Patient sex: F
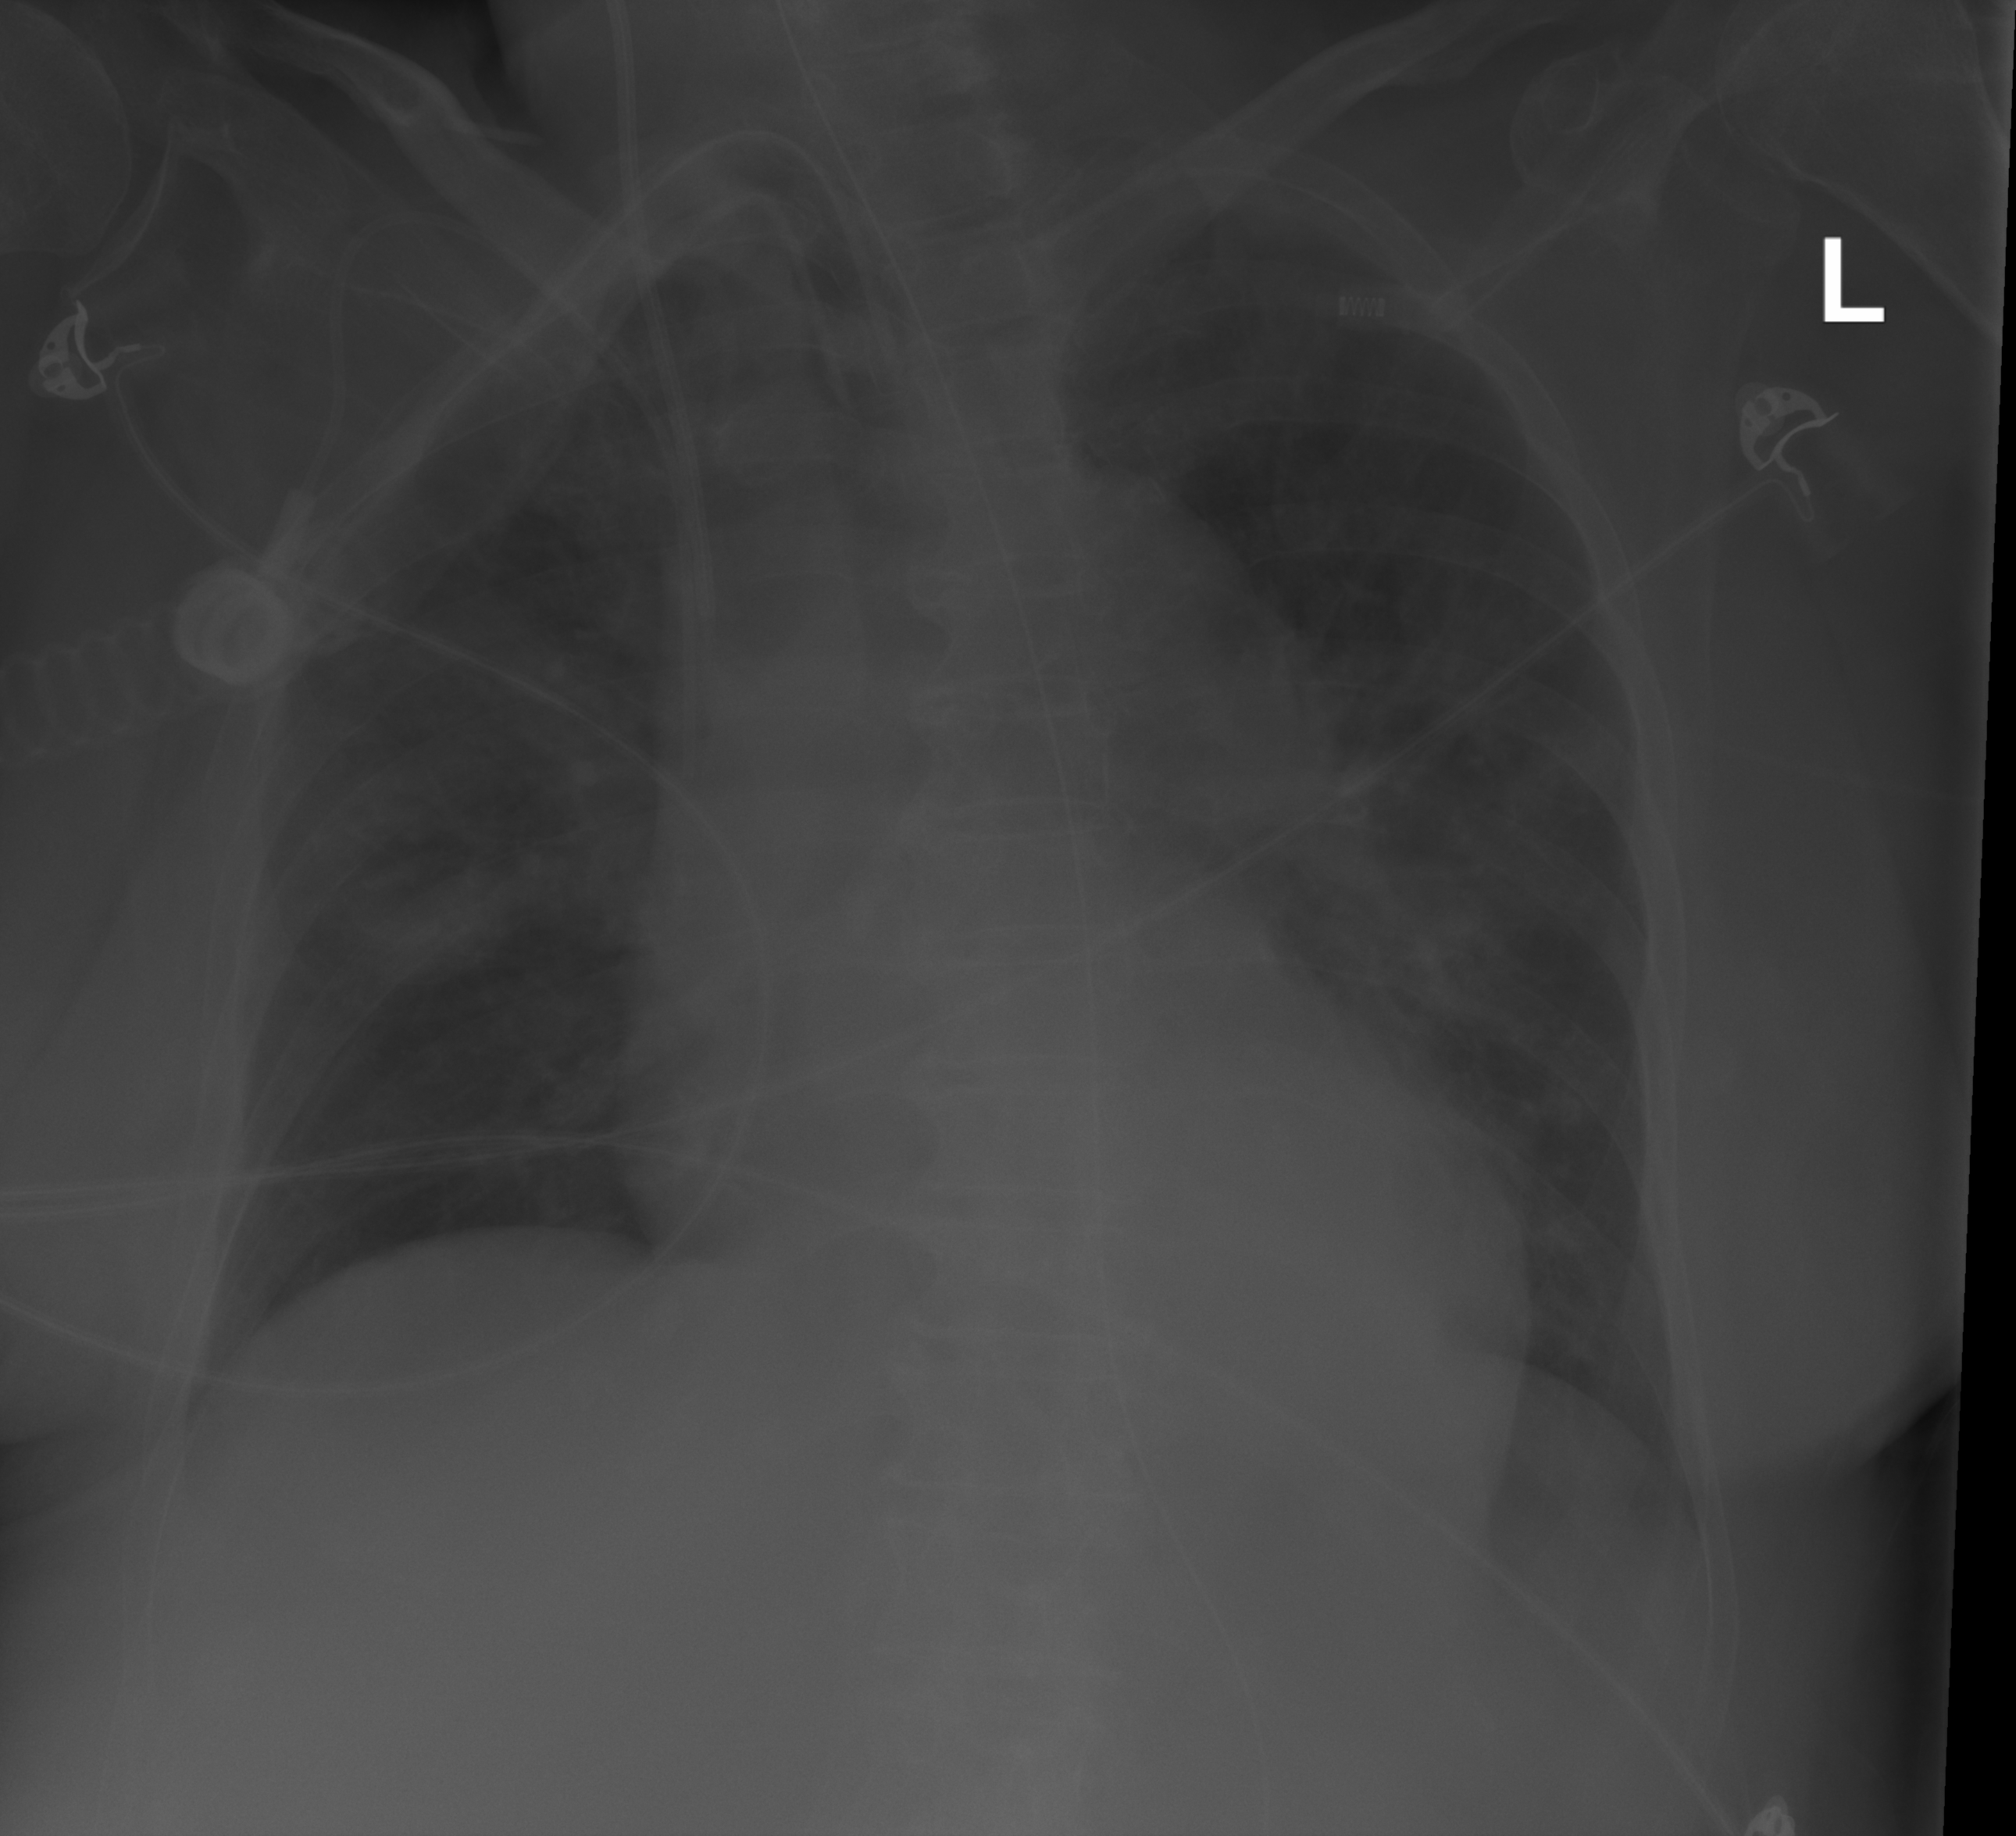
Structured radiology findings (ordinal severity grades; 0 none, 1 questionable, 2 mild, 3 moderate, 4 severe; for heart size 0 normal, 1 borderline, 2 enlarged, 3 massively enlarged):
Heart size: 1
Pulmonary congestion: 0
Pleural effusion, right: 0
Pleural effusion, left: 0
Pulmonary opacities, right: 2
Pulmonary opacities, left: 0
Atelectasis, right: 2
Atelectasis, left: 0